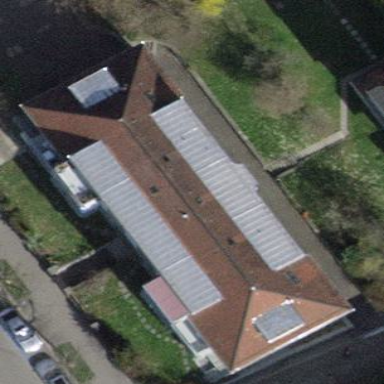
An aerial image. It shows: Building with hipped roof.